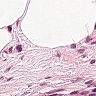
Metastatic tissue present: no